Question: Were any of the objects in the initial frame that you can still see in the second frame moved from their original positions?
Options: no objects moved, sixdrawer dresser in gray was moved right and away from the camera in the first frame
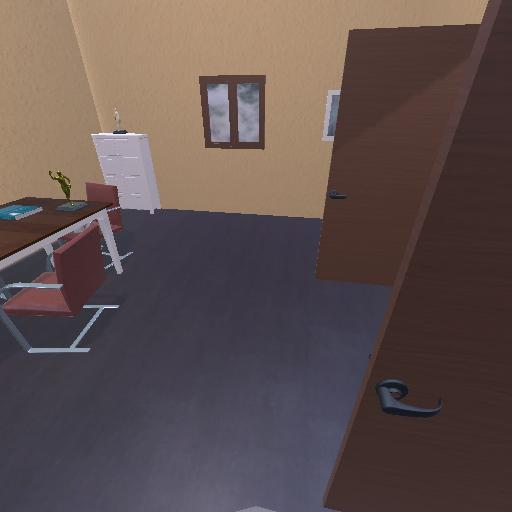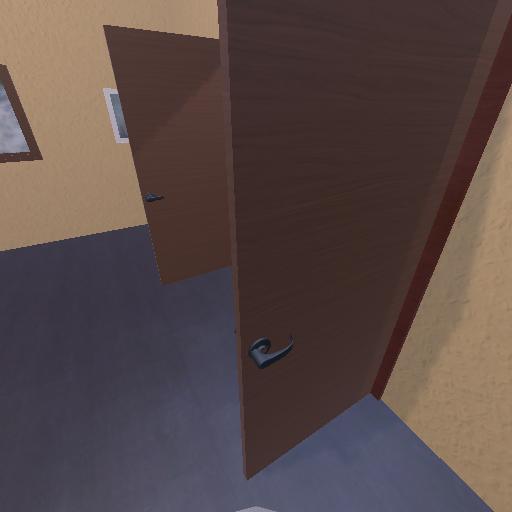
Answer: no objects moved